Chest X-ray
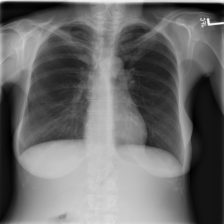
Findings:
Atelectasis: negative
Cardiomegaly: negative
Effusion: negative
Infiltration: negative
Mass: negative
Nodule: negative
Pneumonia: negative
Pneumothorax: negative
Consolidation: negative
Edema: negative
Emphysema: negative
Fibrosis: negative
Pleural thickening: positive
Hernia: negative